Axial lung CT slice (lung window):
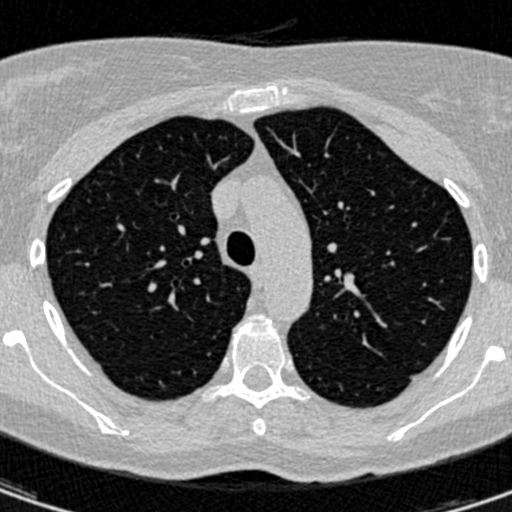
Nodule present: no